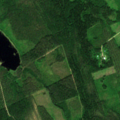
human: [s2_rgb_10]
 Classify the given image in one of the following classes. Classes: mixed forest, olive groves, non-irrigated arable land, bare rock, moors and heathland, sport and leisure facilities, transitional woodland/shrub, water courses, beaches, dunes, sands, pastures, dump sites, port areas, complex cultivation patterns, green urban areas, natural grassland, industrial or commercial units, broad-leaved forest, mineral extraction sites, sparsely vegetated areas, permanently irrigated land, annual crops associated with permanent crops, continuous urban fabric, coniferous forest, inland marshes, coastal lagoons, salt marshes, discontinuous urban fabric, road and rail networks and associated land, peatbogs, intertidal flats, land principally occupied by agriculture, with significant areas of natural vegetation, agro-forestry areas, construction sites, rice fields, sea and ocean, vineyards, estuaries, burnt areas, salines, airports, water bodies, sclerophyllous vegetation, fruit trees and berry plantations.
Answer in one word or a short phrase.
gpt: coniferous forest, mixed forest, transitional woodland/shrub, water bodies